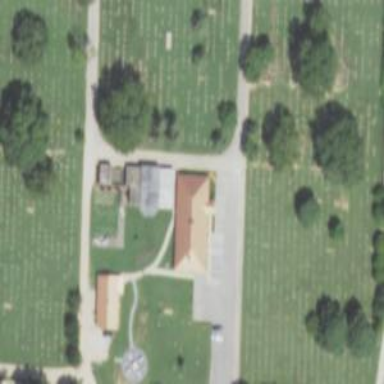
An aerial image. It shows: Crematorium.